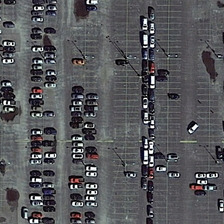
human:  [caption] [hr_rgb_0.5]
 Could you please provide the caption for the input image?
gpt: many cars are parked in a parking lot .

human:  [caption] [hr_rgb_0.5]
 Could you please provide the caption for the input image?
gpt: many cars are parked in a parking lot .

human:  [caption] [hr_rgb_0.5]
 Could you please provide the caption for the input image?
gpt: many cars are parked in a parking lot .

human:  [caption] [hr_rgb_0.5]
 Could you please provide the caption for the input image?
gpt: many cars are parked in a parking lot .

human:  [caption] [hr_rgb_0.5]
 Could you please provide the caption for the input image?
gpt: many cars are parked in a parking lot .